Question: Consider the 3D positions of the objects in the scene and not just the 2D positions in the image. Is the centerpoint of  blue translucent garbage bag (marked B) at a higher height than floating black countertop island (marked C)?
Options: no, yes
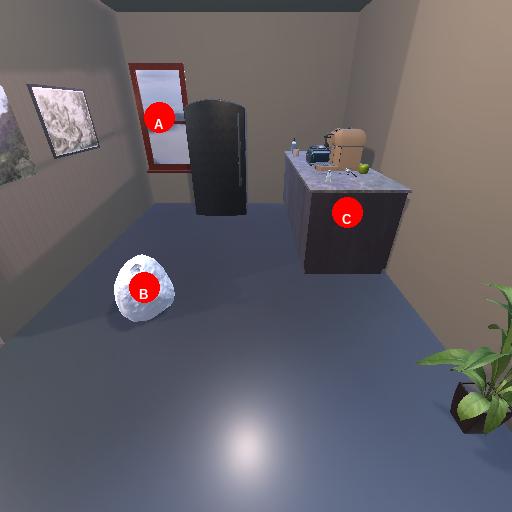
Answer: no